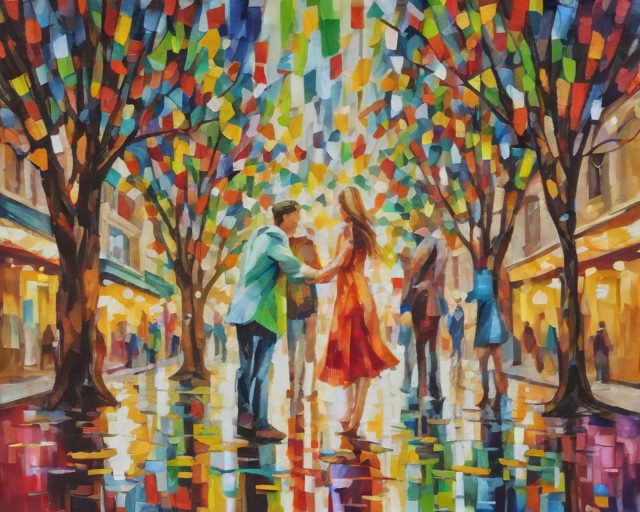
Category: Birthday